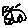
Label: car